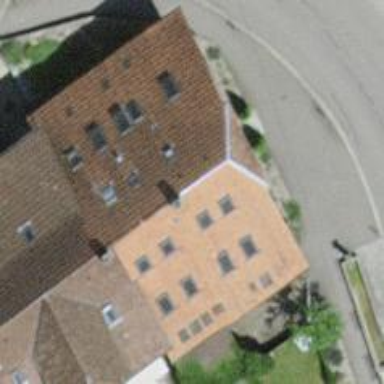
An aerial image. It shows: Simple house.